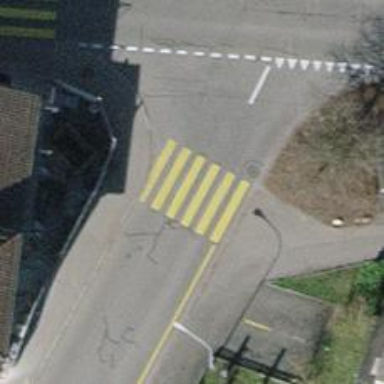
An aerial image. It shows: Marked road crossing.